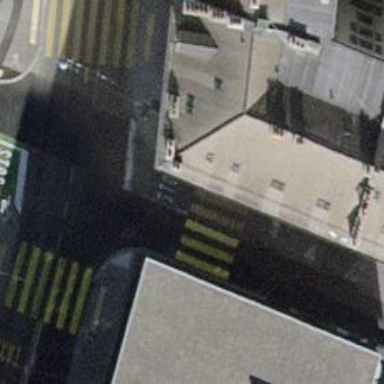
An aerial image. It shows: Uncontrolled zebra crossing on the road.